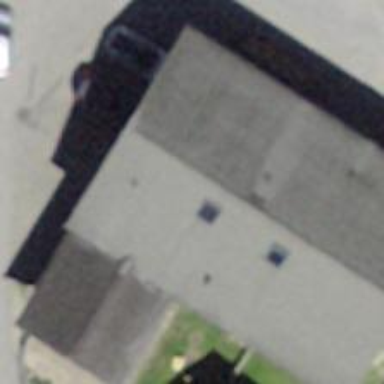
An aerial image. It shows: Industrial building.